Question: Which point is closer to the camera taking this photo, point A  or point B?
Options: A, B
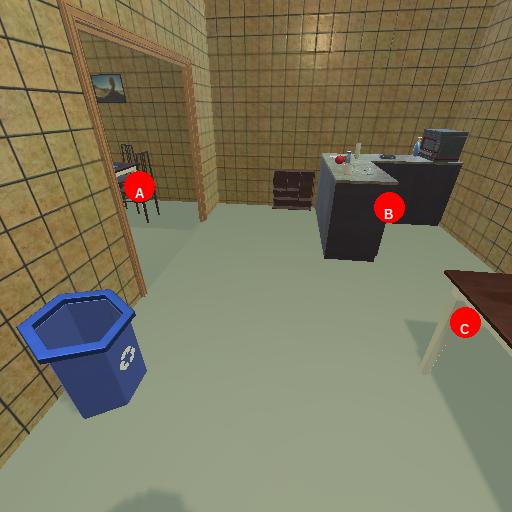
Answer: A